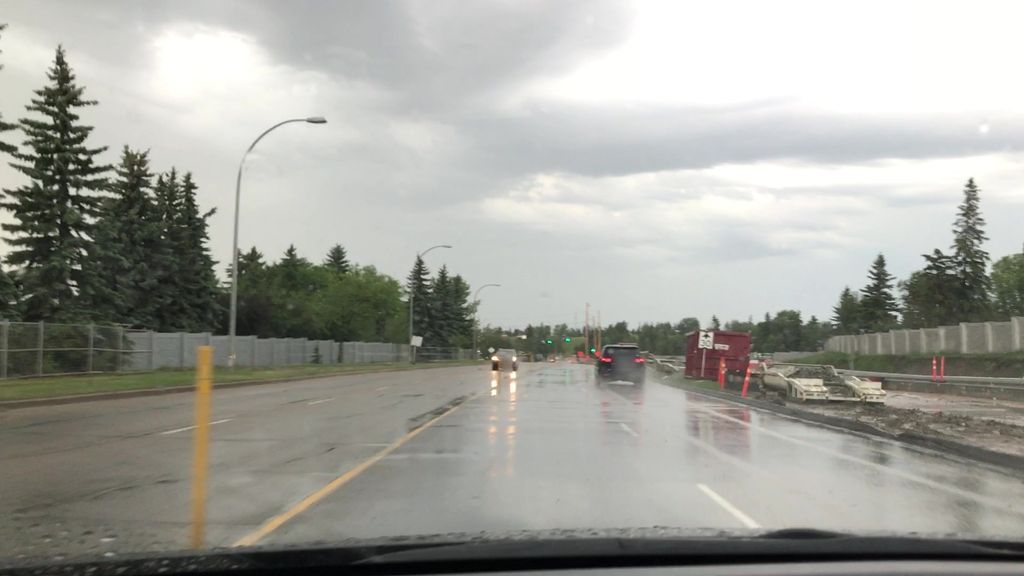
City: edmonton